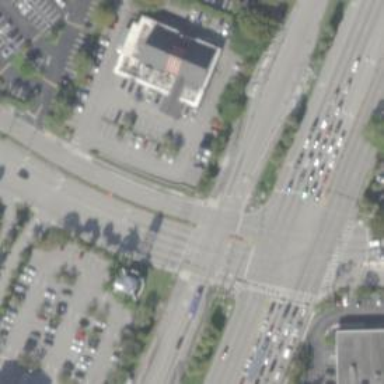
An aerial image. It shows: Uncontrolled road crossing with marked lines.